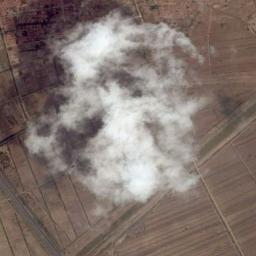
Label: cloud